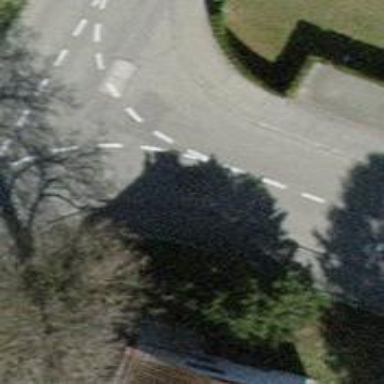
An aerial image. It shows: Sidewalk.